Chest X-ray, PA view. Patient: 46 years old, sex F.
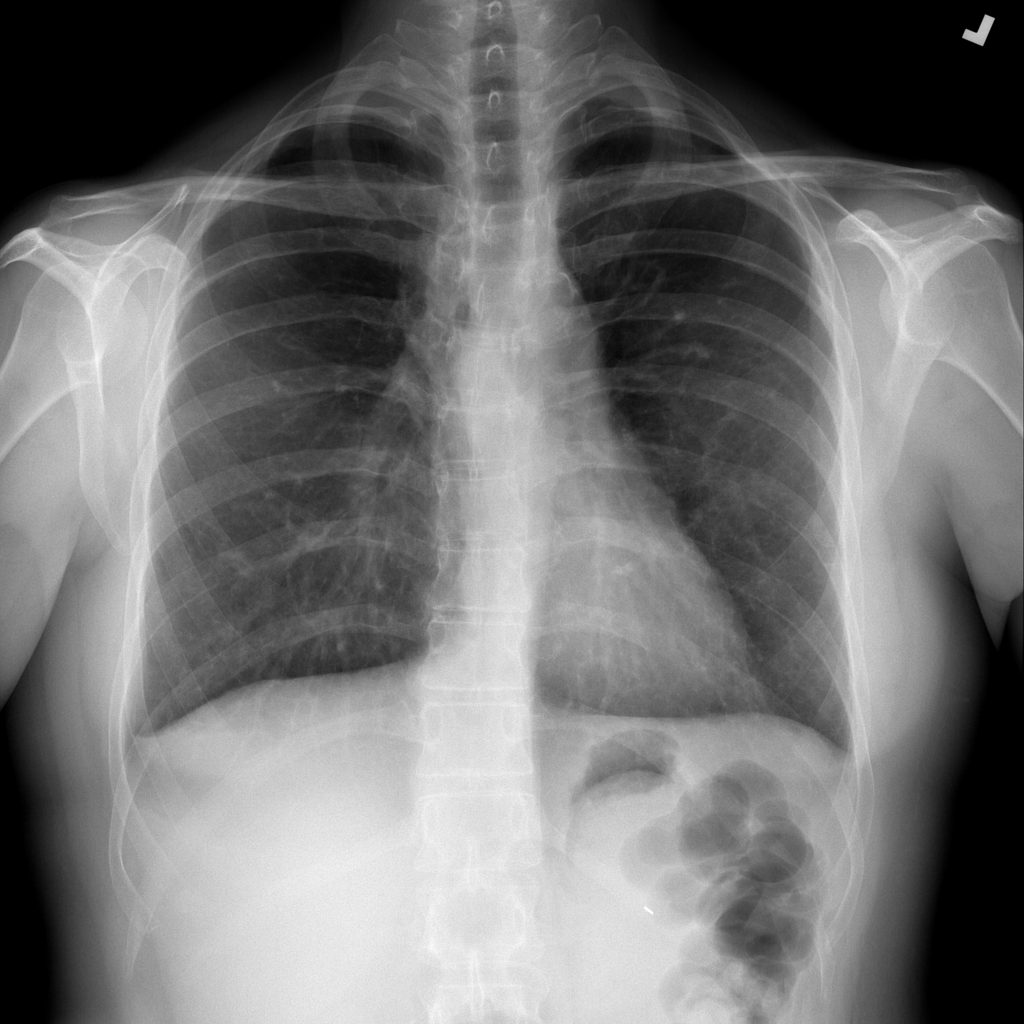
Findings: No Finding